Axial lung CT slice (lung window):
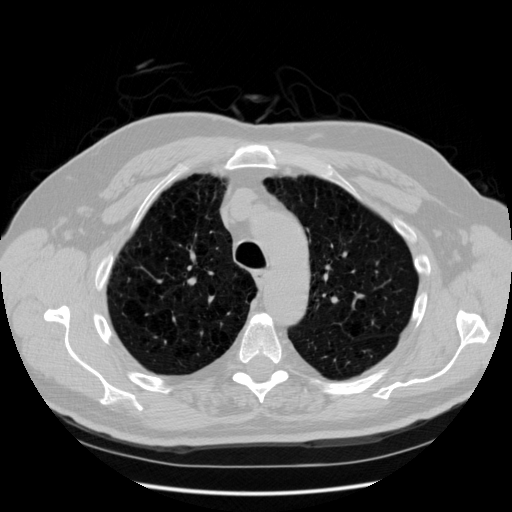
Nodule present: no